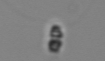
Label: Chaetoceros